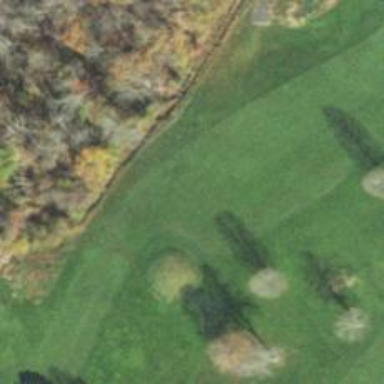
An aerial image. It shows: Golf hole.